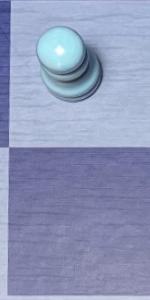
Label: Empty